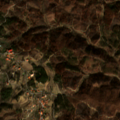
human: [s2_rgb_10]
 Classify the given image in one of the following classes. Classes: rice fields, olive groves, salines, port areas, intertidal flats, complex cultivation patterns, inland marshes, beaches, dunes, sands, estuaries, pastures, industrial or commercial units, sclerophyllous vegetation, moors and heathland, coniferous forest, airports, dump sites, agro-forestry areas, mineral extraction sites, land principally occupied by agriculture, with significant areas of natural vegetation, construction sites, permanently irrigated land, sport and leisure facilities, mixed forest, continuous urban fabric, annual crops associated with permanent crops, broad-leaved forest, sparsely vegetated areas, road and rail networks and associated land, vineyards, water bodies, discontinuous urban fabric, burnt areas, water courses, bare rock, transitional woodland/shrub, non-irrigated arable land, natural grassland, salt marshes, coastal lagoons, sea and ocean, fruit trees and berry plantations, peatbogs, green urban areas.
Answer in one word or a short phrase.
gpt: complex cultivation patterns, land principally occupied by agriculture, with significant areas of natural vegetation, mixed forest, transitional woodland/shrub